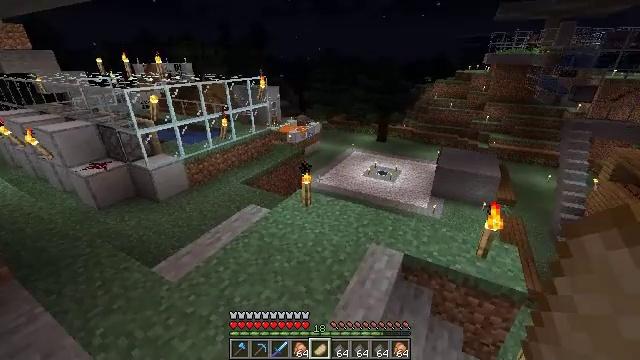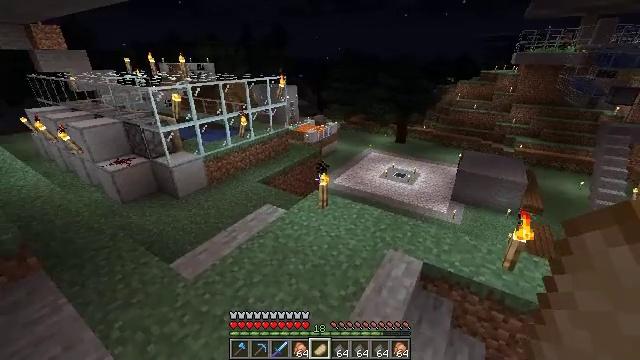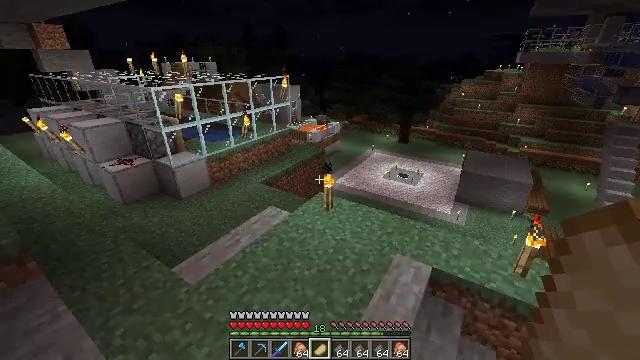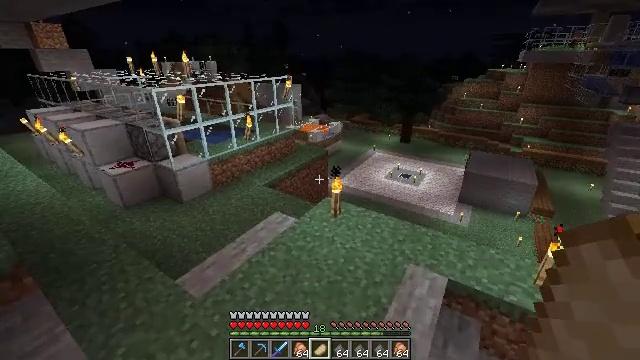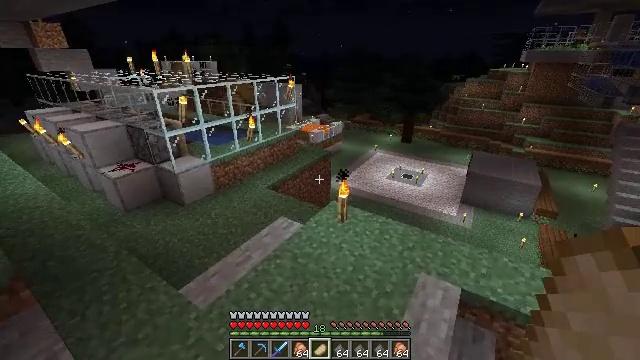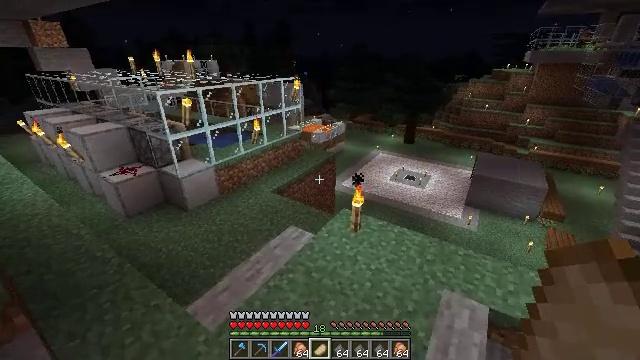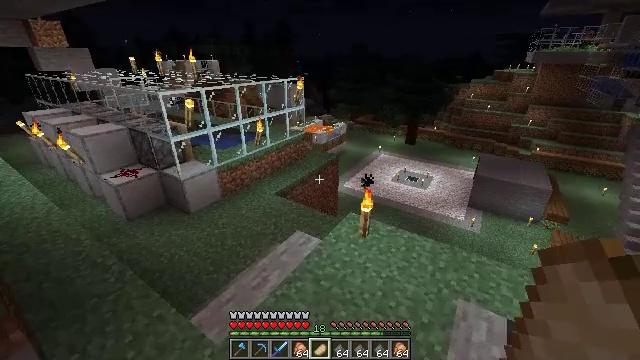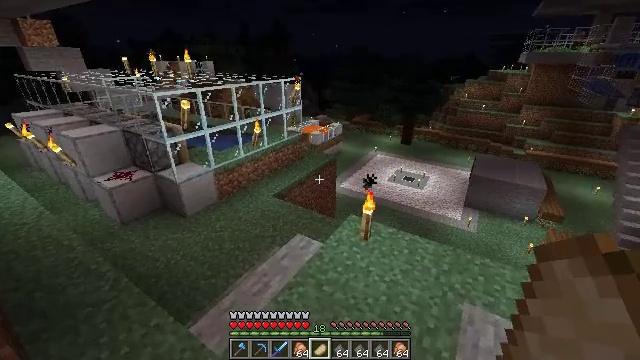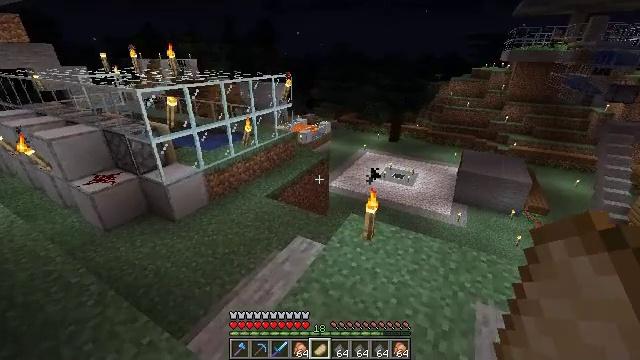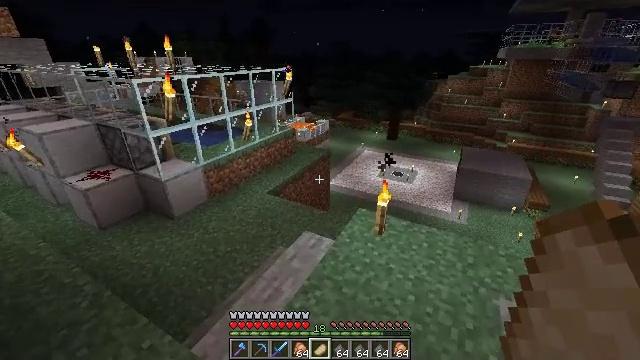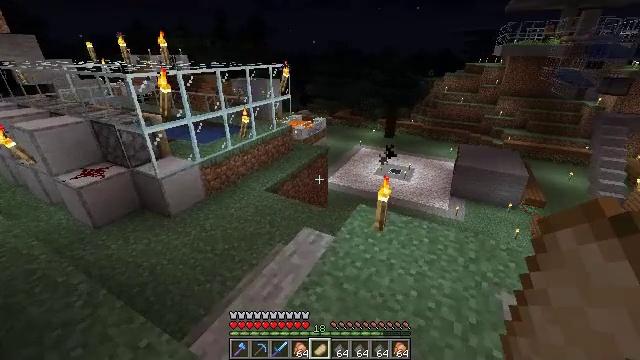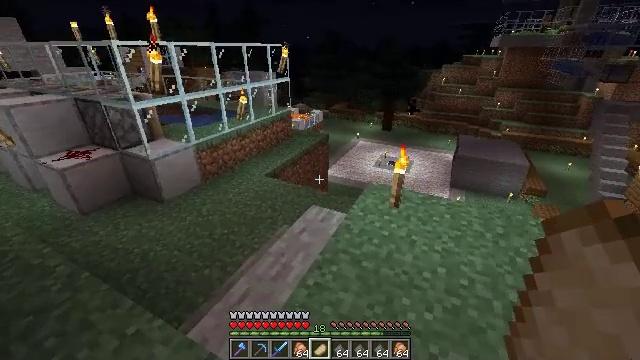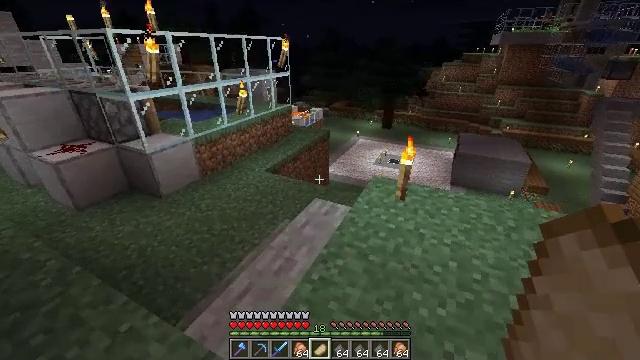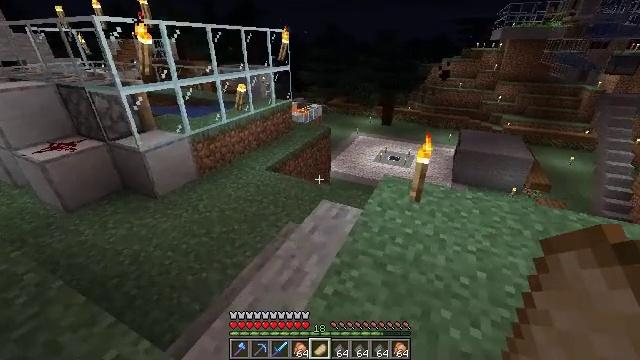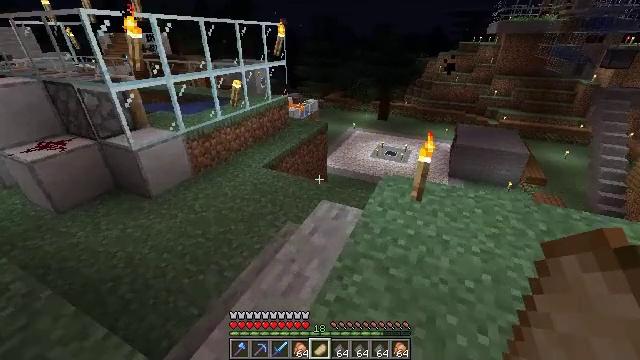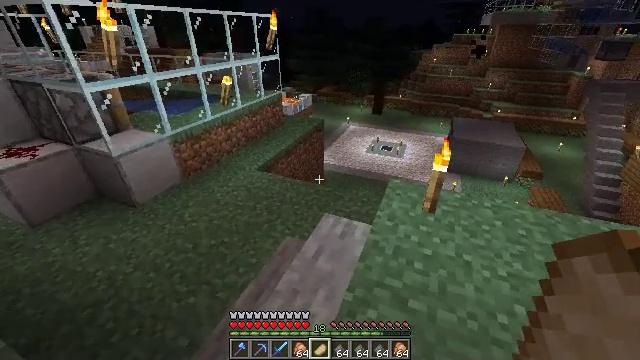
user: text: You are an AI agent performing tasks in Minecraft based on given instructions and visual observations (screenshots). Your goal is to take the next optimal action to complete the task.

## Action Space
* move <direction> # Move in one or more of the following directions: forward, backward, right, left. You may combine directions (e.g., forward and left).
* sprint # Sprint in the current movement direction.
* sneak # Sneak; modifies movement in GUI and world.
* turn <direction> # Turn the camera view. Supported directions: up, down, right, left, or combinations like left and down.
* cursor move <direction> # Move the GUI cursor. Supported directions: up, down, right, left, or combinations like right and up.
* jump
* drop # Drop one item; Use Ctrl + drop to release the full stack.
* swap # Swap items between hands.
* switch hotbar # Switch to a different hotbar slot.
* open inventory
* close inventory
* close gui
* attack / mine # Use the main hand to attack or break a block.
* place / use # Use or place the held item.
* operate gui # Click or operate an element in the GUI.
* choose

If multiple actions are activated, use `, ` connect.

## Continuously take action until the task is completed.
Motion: motion action
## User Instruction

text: Attack the shulker box to pick it up.
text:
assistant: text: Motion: move forward and move left, turn left
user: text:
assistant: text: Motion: move forward and move left
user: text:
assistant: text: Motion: move forward and move left
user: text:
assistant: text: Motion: move forward and move left
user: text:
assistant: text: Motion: move forward and move left
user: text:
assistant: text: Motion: move forward and move left
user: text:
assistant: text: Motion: move forward and move left, turn right
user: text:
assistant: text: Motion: move forward and move left, turn right
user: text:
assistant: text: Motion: move forward and move left
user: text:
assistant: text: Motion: move forward and move left
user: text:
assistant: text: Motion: move forward, turn right
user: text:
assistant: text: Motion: move forward
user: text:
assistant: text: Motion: move forward
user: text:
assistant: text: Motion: move forward, turn down
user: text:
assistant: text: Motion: move forward, sprint, turn right and down
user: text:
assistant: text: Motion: move forward, sprint, turn right and down
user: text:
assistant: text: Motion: move forward, sprint, turn right and down
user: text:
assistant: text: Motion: move forward, sprint, turn right and down
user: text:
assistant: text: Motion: move forward, sprint, turn right and down
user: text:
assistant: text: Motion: move forward, turn right
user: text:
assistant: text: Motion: move forward
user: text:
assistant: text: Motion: move forward
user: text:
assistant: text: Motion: move forward
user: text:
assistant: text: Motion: move forward, sprint
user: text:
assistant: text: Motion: move forward, sprint
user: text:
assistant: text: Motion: move forward, sprint
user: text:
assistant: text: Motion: move forward, sprint, turn right
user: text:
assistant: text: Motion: move forward, sprint, turn right and down
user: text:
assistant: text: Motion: move forward, turn right and down
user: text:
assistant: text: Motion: move forward